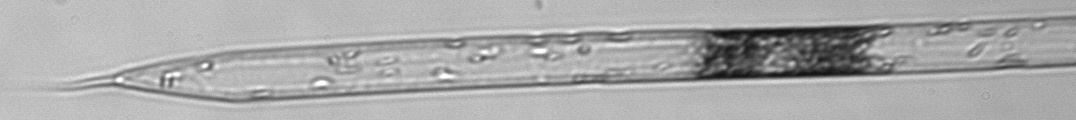
Label: Rhizosolenia